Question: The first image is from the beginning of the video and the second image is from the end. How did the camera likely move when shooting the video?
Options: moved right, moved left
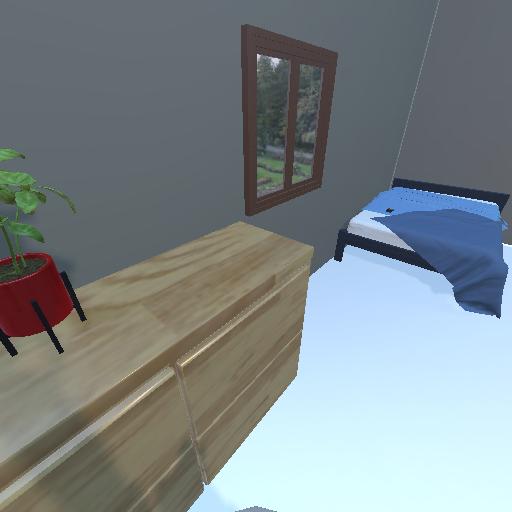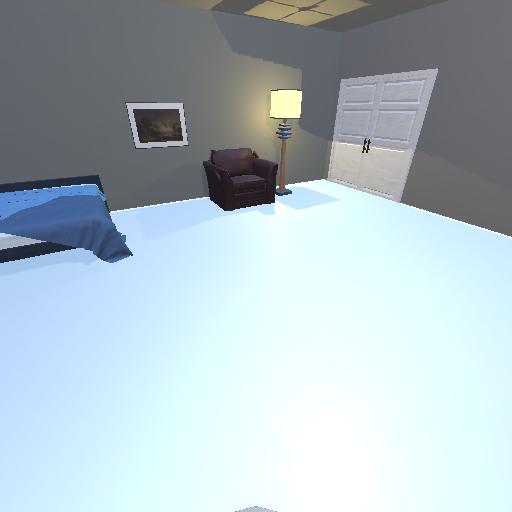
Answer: moved right